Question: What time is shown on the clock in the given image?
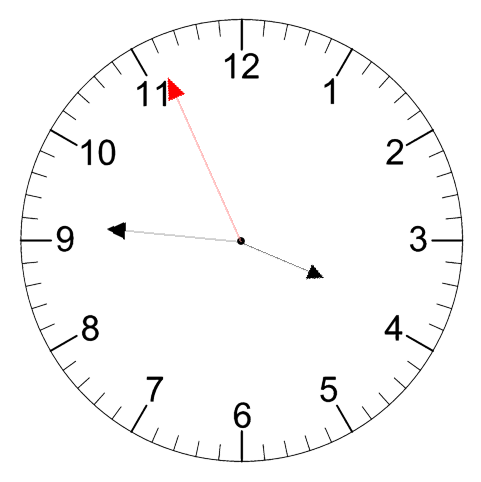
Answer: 03:45:56